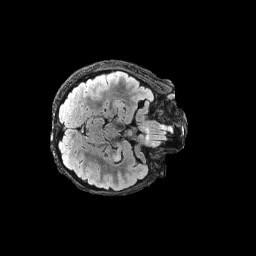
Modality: FLAIR
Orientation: axial
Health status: ill
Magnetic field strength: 3 T